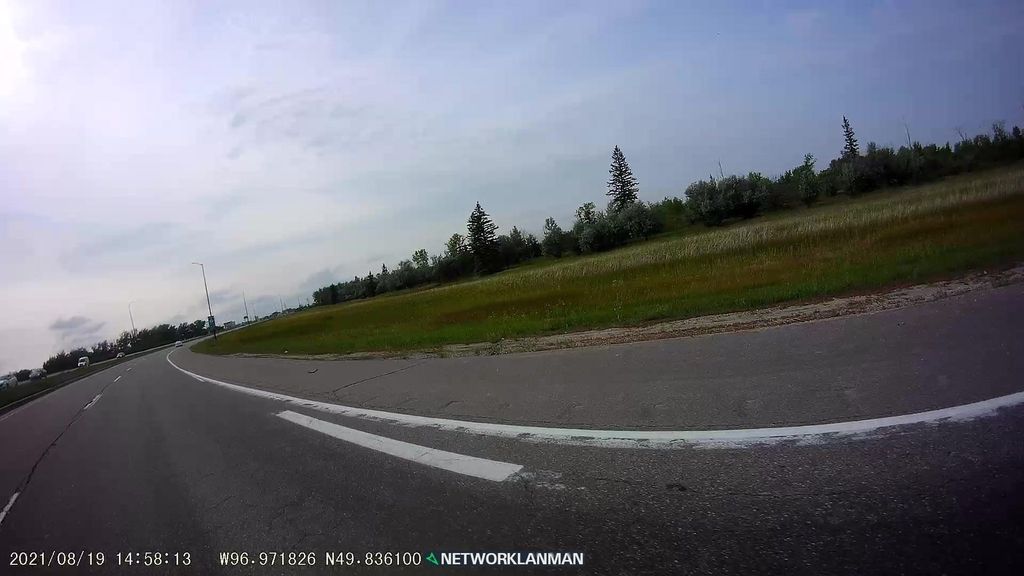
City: winnipeg